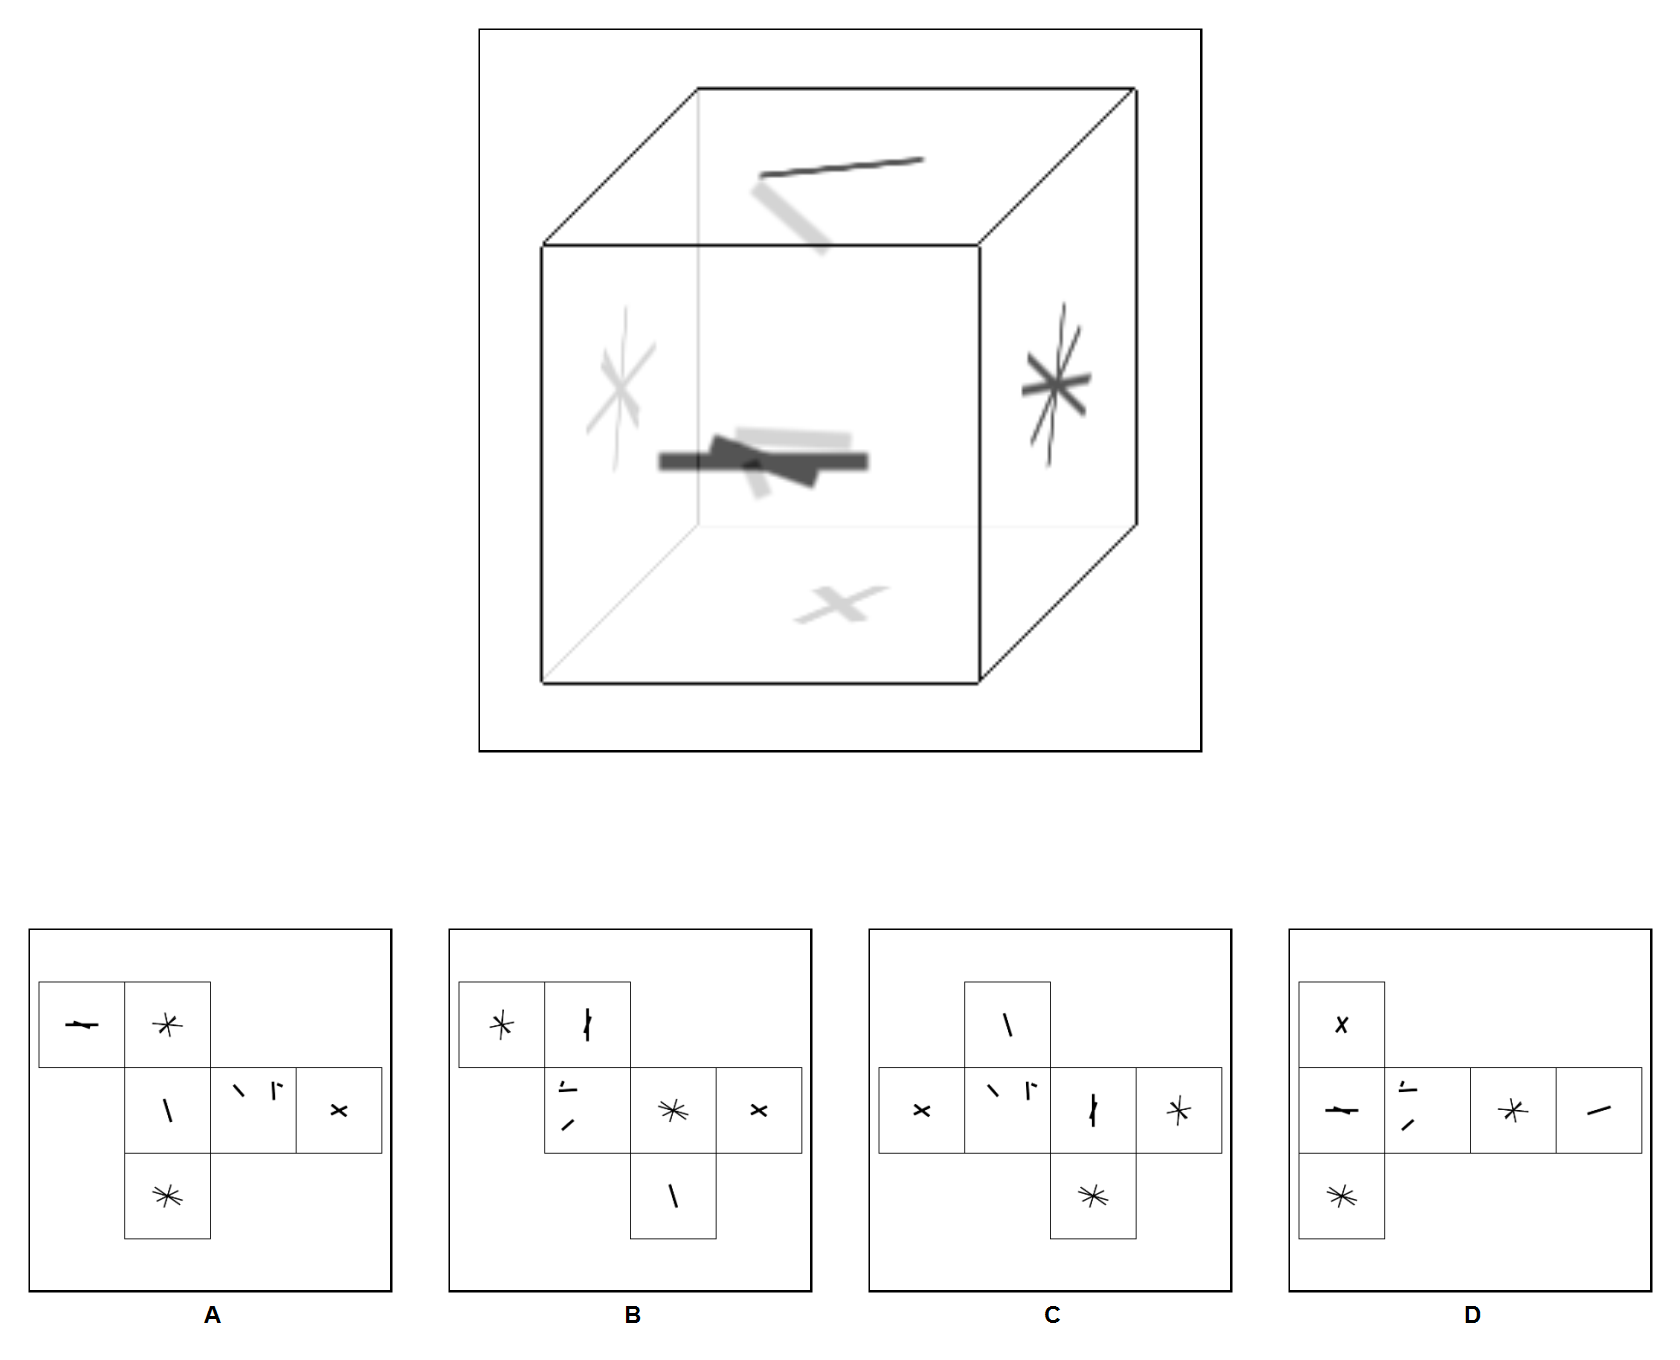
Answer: A